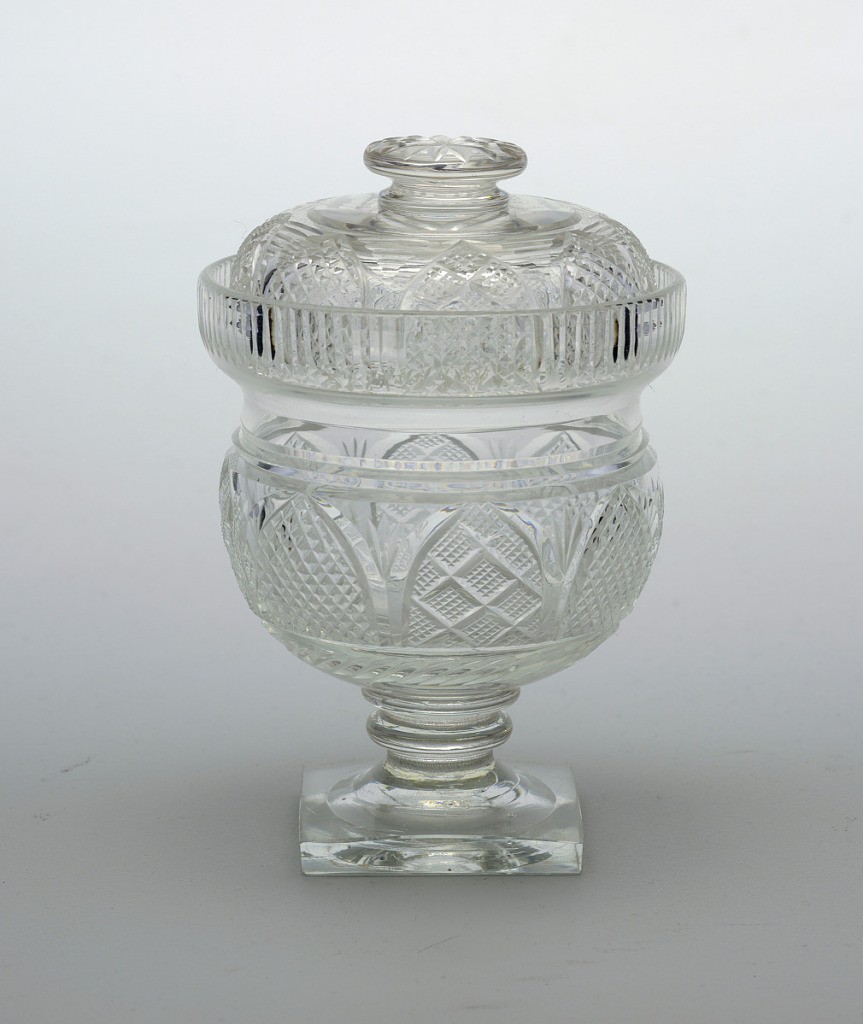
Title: Jar and lid
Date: early 19th century
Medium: Glass
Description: Round body with tall vertical fluted lip rim; double knopped stem, square base; domed top with flat cushion finial cut with diamonds; lower part of top and sides of body cut with arched panels filled alternately with small diamonds or strawberry diamonds, row of blazes base of body.